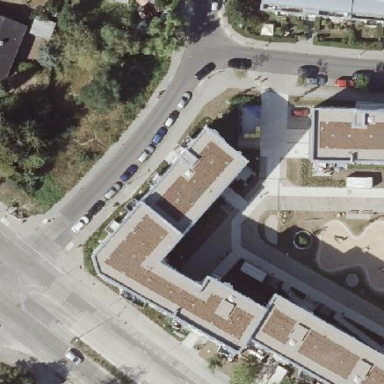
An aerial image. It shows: Building with apartments and flat roof.